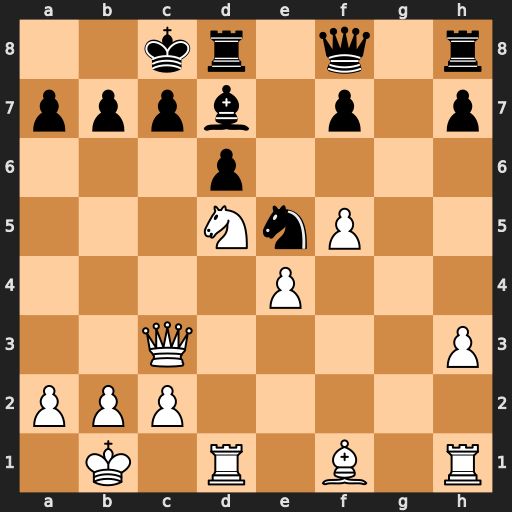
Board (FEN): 2kr1q1r/pppb1p1p/3p4/3NnP2/4P3/2Q4P/PPP5/1K1R1B1R
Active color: w
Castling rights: -
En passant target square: -
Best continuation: Qxc7#